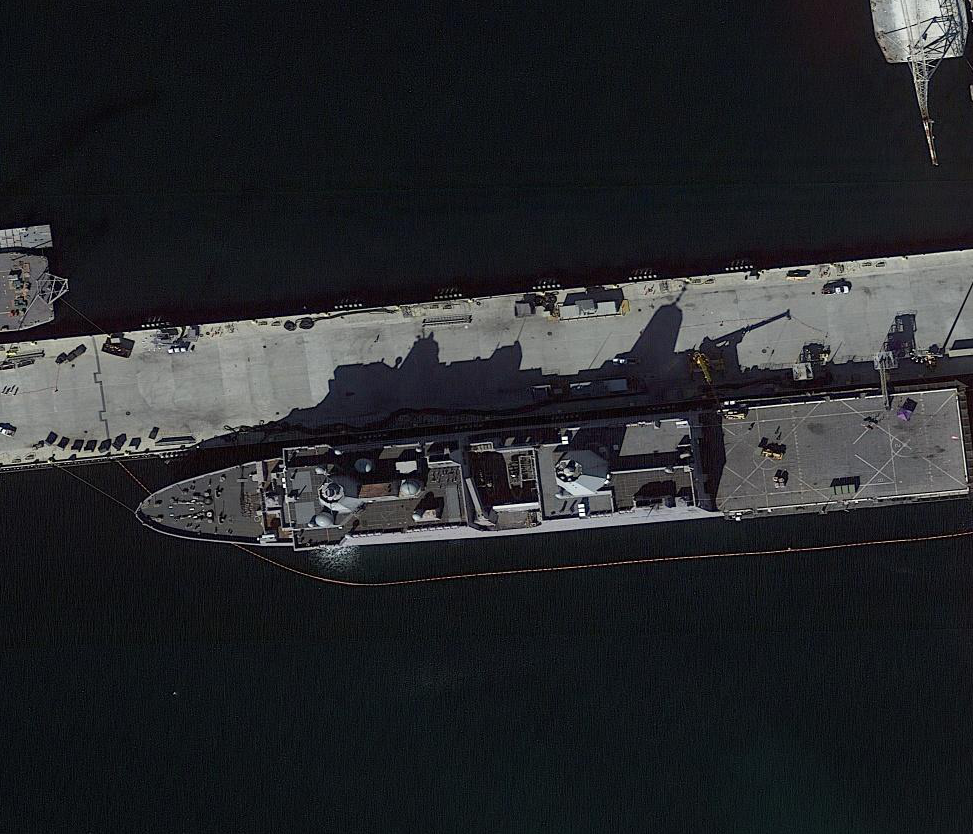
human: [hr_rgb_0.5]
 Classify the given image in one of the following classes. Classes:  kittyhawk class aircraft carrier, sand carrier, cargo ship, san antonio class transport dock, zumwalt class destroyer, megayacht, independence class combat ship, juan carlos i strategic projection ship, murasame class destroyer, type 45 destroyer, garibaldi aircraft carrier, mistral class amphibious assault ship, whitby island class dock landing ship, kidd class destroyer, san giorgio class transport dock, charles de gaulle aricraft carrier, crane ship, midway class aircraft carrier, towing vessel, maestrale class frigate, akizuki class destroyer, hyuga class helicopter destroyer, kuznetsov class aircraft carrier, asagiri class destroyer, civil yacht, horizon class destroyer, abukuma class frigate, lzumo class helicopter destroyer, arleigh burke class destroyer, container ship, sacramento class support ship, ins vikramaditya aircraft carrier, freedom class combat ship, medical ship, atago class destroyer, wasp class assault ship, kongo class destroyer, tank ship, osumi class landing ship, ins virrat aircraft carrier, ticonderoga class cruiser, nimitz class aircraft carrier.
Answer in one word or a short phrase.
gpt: San Antonio class transport dock